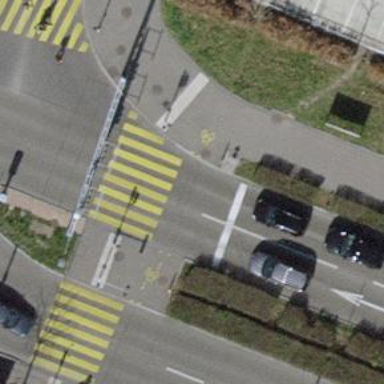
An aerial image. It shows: Paved cycleway with crossing.